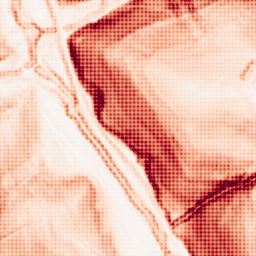
Category: morphological
Decomposition family: morphological_gradient
Decomposition parameters: size: 3
shape: diamond
Upsampling method: sinc_hamming
Upsampling parameters: scale: 8
kernel_size: 8
Upsampling scale: 8